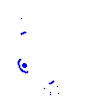
Particle: electron